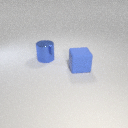
large blue rubber cube to the right of large blue metal cylinder